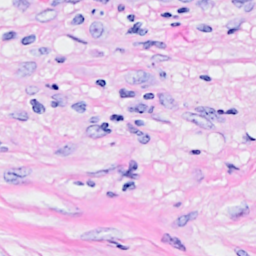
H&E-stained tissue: Breast